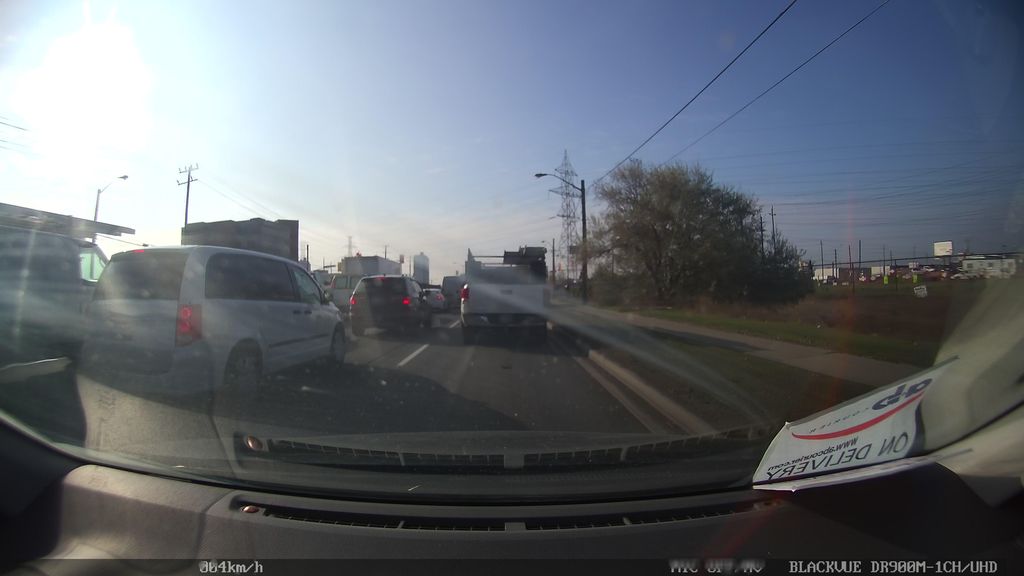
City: toronto